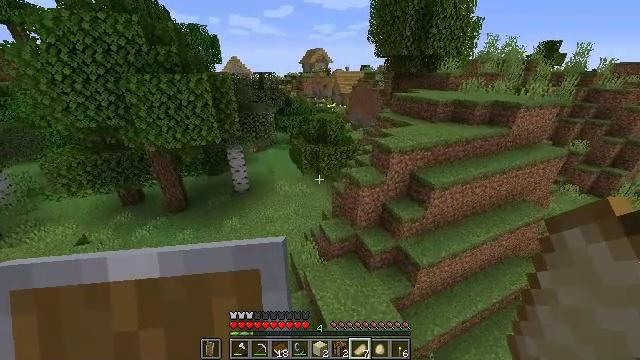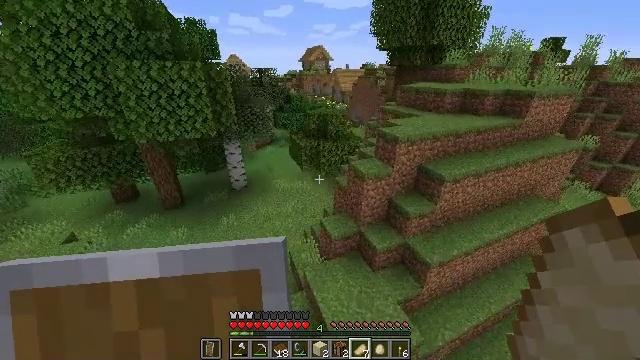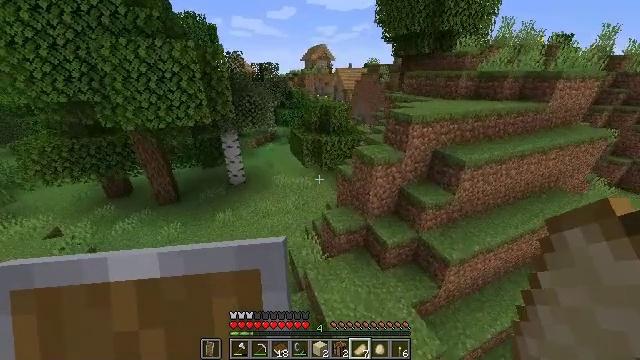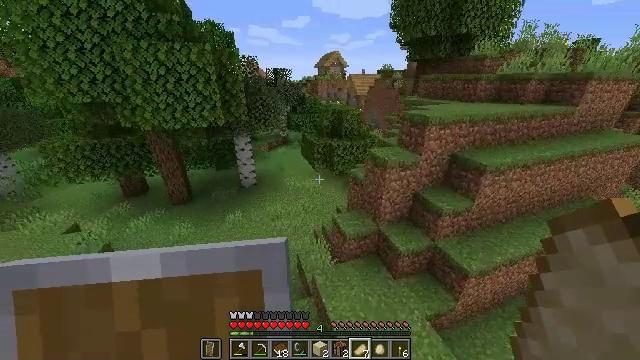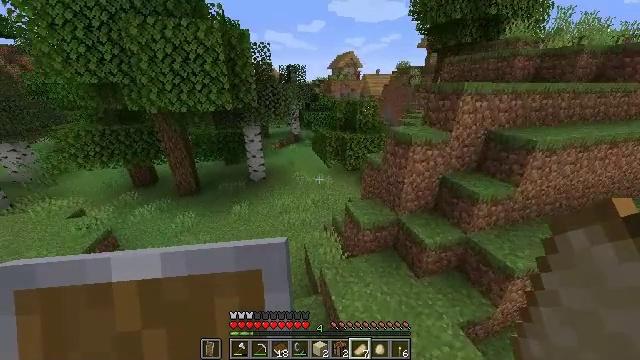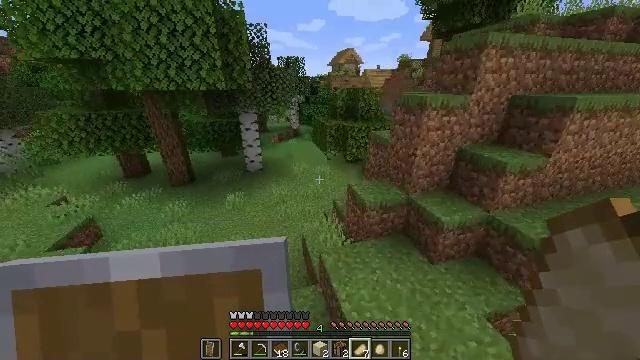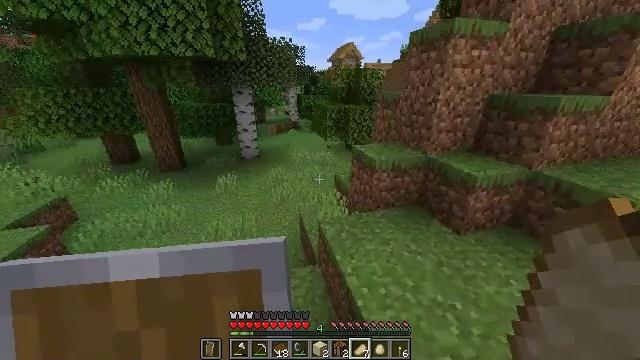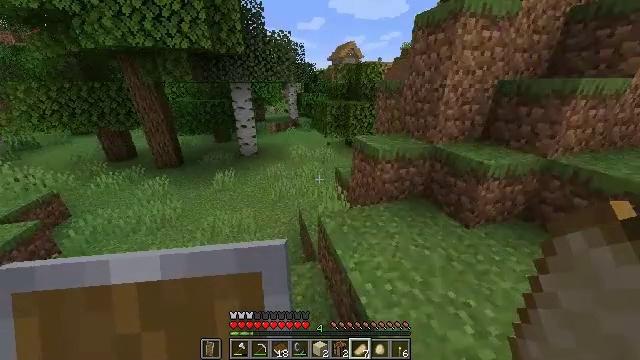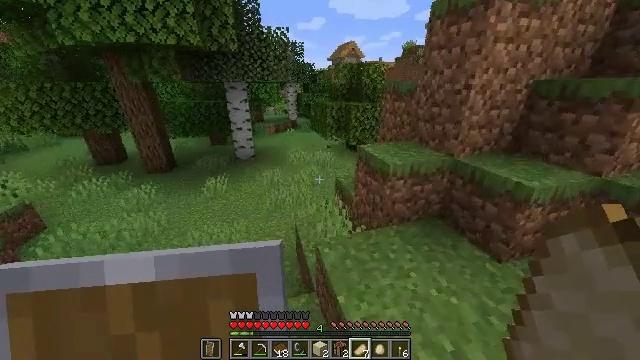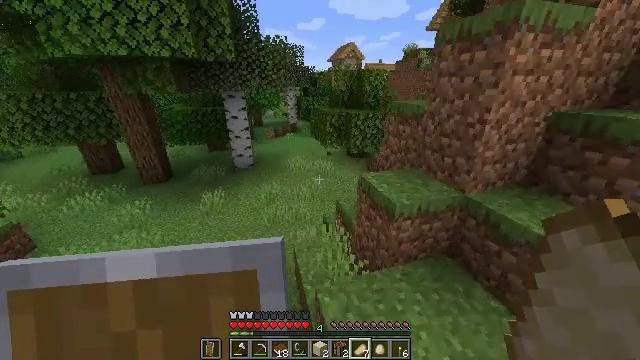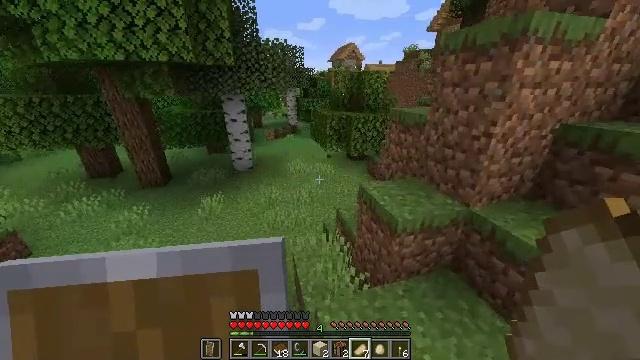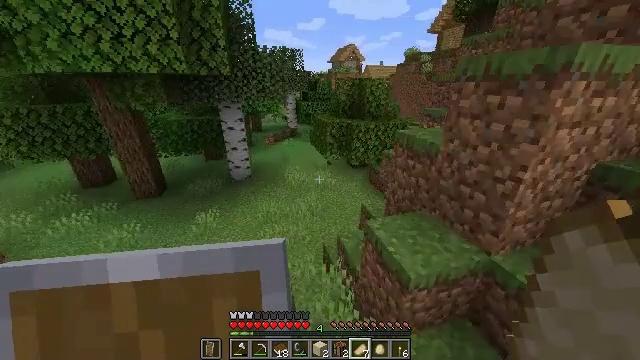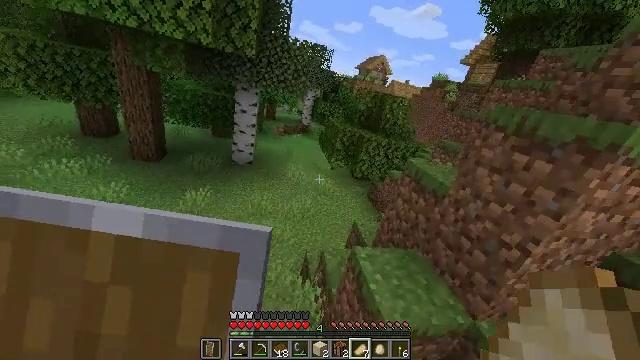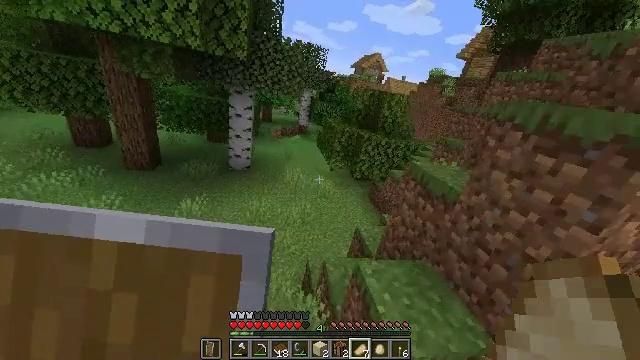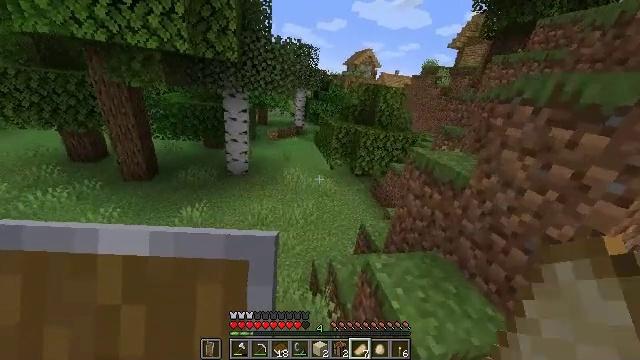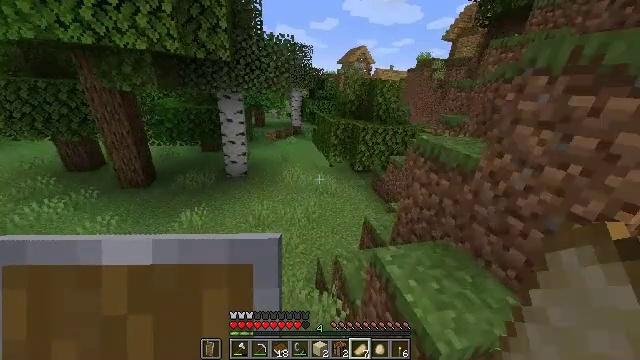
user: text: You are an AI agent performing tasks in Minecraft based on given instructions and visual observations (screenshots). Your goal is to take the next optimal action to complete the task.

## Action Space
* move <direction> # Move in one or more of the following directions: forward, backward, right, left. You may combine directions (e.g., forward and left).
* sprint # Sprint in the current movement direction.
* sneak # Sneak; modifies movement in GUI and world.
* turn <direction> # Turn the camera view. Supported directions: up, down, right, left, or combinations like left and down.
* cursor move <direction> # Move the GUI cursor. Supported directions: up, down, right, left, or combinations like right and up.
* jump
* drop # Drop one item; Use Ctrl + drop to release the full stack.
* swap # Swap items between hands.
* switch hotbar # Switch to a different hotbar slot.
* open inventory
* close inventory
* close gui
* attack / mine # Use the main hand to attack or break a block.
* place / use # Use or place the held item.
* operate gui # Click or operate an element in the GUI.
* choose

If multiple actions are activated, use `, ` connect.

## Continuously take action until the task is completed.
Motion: motion action
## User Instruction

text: Harvest the mature beetroots.
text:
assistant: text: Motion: move forward, sprint, jump
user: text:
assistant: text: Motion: move forward, sprint, jump
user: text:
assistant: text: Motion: move forward, sprint, turn left and up, jump
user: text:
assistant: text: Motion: move forward, sprint, turn left, jump
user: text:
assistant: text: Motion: move forward, sprint, jump
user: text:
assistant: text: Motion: move forward, sprint, jump
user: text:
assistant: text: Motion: move forward, sprint, jump
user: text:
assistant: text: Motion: move forward, sprint, jump
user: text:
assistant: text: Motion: move forward, sprint, jump
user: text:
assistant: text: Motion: move forward, sprint, jump
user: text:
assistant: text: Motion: move forward, sprint, jump
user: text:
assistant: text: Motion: move forward, sprint, jump
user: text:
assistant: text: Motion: move forward, sprint, jump
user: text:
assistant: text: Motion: move forward, sprint, jump
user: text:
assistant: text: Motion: move forward, sprint, jump
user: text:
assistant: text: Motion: move forward, sprint, jump
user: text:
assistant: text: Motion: move forward, sprint, turn left, jump
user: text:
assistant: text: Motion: move forward, sprint, jump
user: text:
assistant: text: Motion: move forward, sprint, jump
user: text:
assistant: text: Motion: move forward, sprint, turn up, jump
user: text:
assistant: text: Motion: move forward, sprint, turn left and up, jump
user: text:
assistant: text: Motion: move forward, sprint, turn up, jump
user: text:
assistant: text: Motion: move forward, sprint, jump
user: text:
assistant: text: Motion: move forward, sprint, jump
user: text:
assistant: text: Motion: move forward, sprint, jump
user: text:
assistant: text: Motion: move forward, sprint, turn up, jump
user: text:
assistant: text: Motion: move forward, sprint, turn up, jump
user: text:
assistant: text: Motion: move forward, sprint, jump
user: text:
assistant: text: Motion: move forward, sprint, jump
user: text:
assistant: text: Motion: move forward, sprint, jump